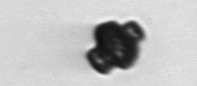
Label: Delphineis